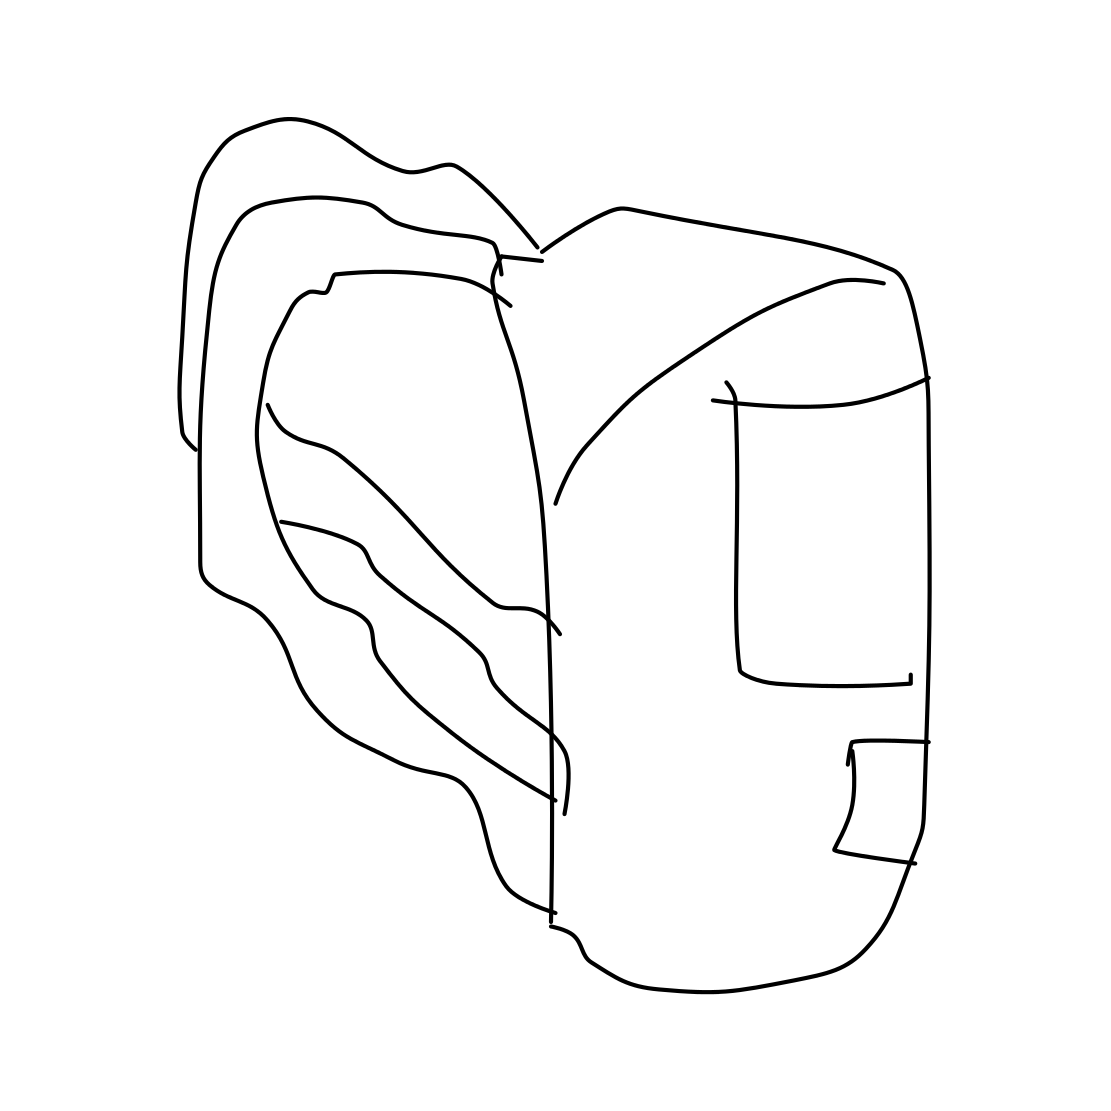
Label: backpack